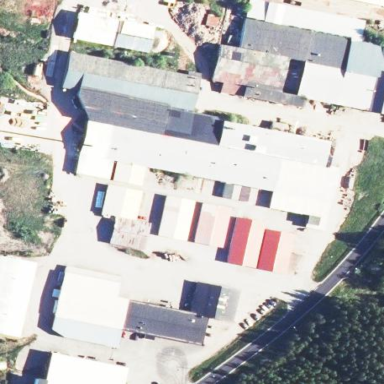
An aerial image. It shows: Industrial area.